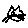
Label: cat